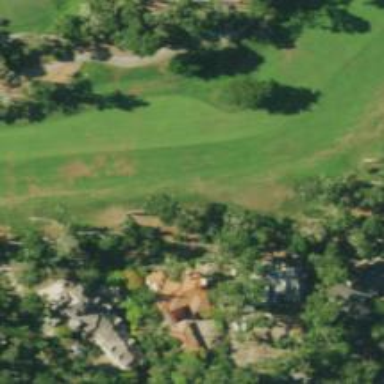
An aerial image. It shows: View of golf hole.